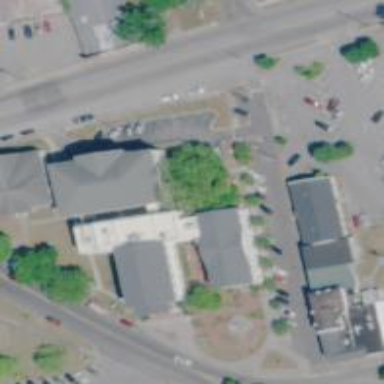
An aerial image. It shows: Government office.